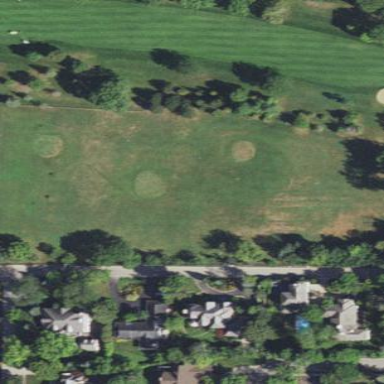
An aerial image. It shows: Well-maintained grassy area known as fairway on golf course.